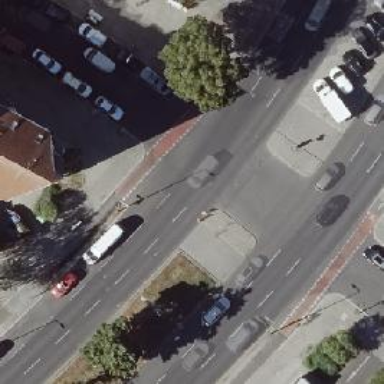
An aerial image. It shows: Unmarked road crossing.